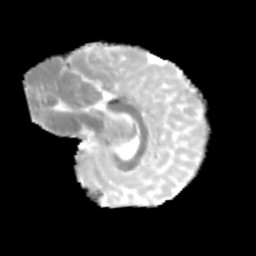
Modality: MD
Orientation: sagittal
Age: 10
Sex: female
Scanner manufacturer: siemens
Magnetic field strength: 3 T
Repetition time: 3.8 s
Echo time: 0.07 s